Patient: sex F, age 65
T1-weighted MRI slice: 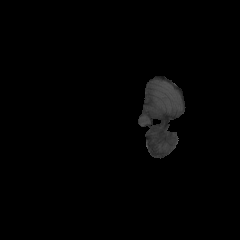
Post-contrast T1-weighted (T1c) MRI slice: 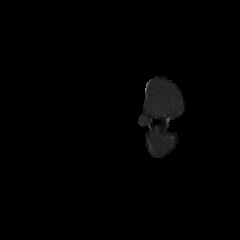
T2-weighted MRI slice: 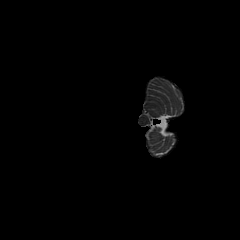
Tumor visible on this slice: no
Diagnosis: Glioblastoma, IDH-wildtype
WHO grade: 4